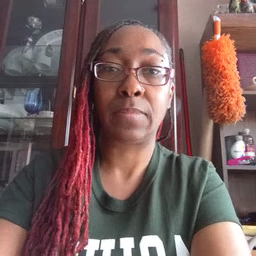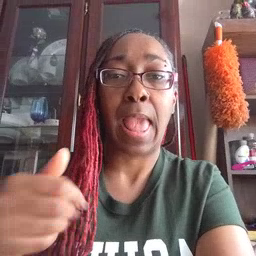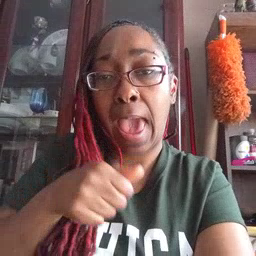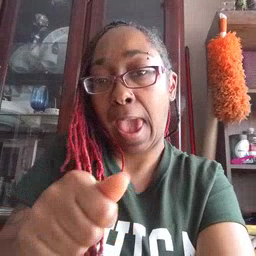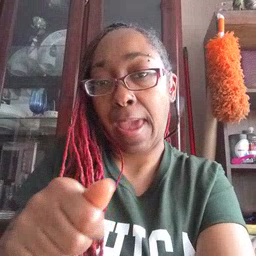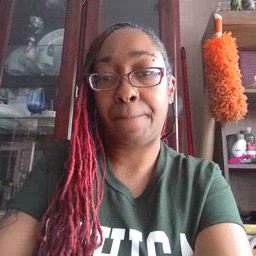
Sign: hide